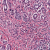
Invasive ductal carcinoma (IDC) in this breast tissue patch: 1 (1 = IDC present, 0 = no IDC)